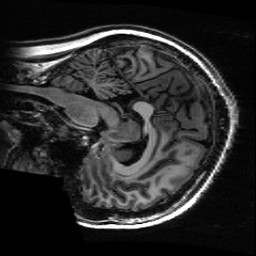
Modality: T1w
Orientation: sagittal
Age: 22
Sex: female
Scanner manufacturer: ge
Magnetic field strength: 3 T
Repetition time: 0.01144 s
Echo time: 0.005012 s